Interaction volume radius: 5 \u00c5
Interaction volume height: 30 \u00c5
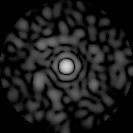
Disorder parameter: 0.8348